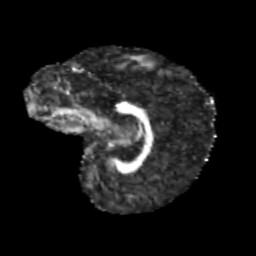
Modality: FA
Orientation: sagittal
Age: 10
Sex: female
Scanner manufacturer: siemens
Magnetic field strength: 3 T
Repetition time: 3.8 s
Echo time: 0.07 s